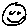
Label: smiley face